Aerial crown-view tile of a tropical tree (Barro Colorado Island, Panama), acquired 20250414:
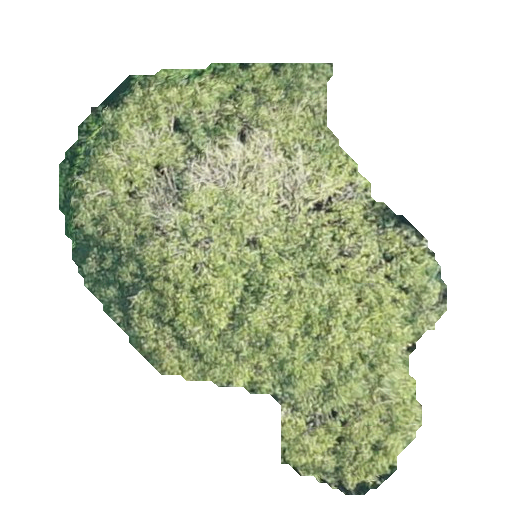
Species: Handroanthus guayacan
GBIF accepted scientific name: Handroanthus guayacan
Crown area: 156.208 m²